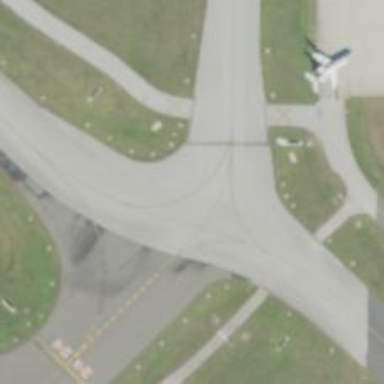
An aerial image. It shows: View of taxiway at the airport.